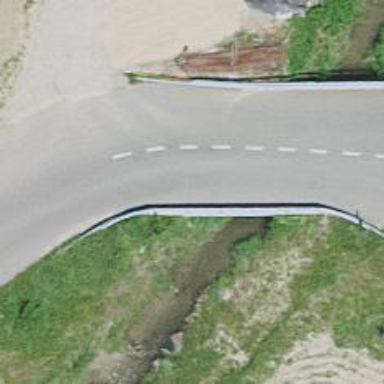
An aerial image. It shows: Unclassified road with asphalt surface running over bridge.